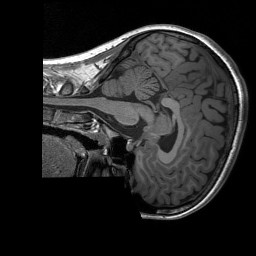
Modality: T1w
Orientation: sagittal
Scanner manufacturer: siemens
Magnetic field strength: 3 T
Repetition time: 1.76 s
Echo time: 0.0022 s